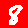
Digit: 8